Question: I am using the following code ( Render Partial) method of HTML to render multiple Power Bi Reports on my webpage.
After debugging I have found out that the code is working fine with result storing different IDs , Embed URLs and URLs of the respective reports.
But after loading on webpage , I get a Power Bi loading Symbol after which all the tiles show the Last report in them. The tiles aren't showing different reports although the 's are getting different reports.
Here is the code (The code is working fine with storing all the different reports), But when the Power Bi engine loads on the webpage , I get only the last report in all the tiles:
'''
public class TelemetryController : Controller
{
private string workspaceCollection;
private Guid workspaceId;
private string signingKey;
private string apiUrl;
public TelemetryReports telemetryreport;
public TelemetryController()
{
this.workspaceCollection = ConfigurationManager.AppSettings["powerbi:WorkspaceCollection"];
this.workspaceId = Guid.Parse(ConfigurationManager.AppSettings["powerbi:WorkspaceId"]);
this.signingKey = ConfigurationManager.AppSettings["powerbi:SigningKey"];
this.apiUrl = ConfigurationManager.AppSettings["powerbi:ApiUrl"];
}
// GET: Telemetry
public ActionResult TelemetryIndex()
{
var authResponse = new SecurityHelper().Authenticate(new AuthenticateRequest() { IsNonMRT = false, isOnLoad = true });
telemetryreport = new TelemetryReports();
if (!authResponse.IsAuthenticated)
throw new NotAuthorizedException((String.Format(ResourceMessages.GetErrorMessage("REW_ERR_0005"), authResponse.context.LoggedInAlias)) + ";" + ((int)PAFEventID.REW_ERR_0005).ToString());
var devToken = PowerBIToken.CreateDevToken(this.workspaceCollection, this.workspaceId.ToString());
using (var client = this.CreatePowerBIClient(devToken))
{
var reportsResponse = client.Reports.GetReports(this.workspaceCollection, this.workspaceId.ToString());
foreach (var item in reportsResponse.Value)
{
var embedToken = PowerBIToken.CreateReportEmbedToken(this.workspaceCollection, this.workspaceId.ToString(), Guid.Parse(item.Id).ToString());
TelemetryReports.ReportViewModel _report = new TelemetryReports.ReportViewModel()
{
Report = item,
AccessToken = embedToken.Generate(this.signingKey)
};
telemetryreport.Reports.Add(_report);
}
}
return View(telemetryreport);
}
[ChildActionOnly]
public ActionResult Reports()
{
var devToken = PowerBIToken.CreateDevToken(this.workspaceCollection, this.workspaceId.ToString());
using (var client = this.CreatePowerBIClient(devToken))
{
var reportsResponse = client.Reports.GetReports(this.workspaceCollection, this.workspaceId.ToString());
var viewModel = new TelemetryReports.ReportsViewModel
{
Reports = reportsResponse.Value.ToList()
};
return PartialView(viewModel);
}
}
public async Task<ActionResult> Report(string reportId)
{
var devToken = PowerBIToken.CreateDevToken(this.workspaceCollection, this.workspaceId.ToString());
using (var client = this.CreatePowerBIClient(devToken))
{
var reportsResponse = await client.Reports.GetReportsAsync(this.workspaceCollection, this.workspaceId.ToString());
var report = reportsResponse.Value.FirstOrDefault(r => r.Id == reportId);
var embedToken = PowerBIToken.CreateReportEmbedToken(this.workspaceCollection, this.workspaceId.ToString(), report.Id);
var viewModel = new TelemetryReports.ReportViewModel
{
Report = report,
AccessToken = embedToken.Generate(this.signingKey)
};
return View(viewModel);
}
}
private IPowerBIClient CreatePowerBIClient(PowerBIToken token)
{
var jwt = token.Generate(signingKey);
var credentials = new TokenCredentials(jwt, "AppToken");
var client = new PowerBIClient(credentials)
{
BaseUri = new Uri(apiUrl)
};
return client;
}
}
'''
(incase needed for debugging)
'''
public class TelemetryReports
{
public TelemetryReports() {
Reports = new List<ReportViewModel>();
}
public List<ReportViewModel> Reports { get; set; }
public class ReportsViewModel
{
public List<Report> Reports { get; set; }
}
public class ReportViewModel
{
public IReport Report { get; set; }
public string AccessToken { get; set; }
}
}
public class TelemetryReport
{
public IReport Report { get; set; }
public string AccessToken { get; set; }
}
'''
file :
'''
<!DOCTYPE html>
<html lang="en">
<head>
@Styles.Render("~/Content/telemetry")
@{
Layout = null;
}
@model TelemetryReports
<script type="text/javascript" src="/js/app.js"></script>
<script src="~/Scripts/app/powerbi.js"></script>
<script src="~/Scripts/lib/chart.js"></script>
<script src="~/Scripts/lib/jquery-1.10.2.min.js"></script>
<script src="~/Scripts/lib/bootstrap.min.js"></script>
</head>
<body>
<section>
<nav class="cl-effect-1" style="background-color:transparent">
<a class="fifth before after" href="/">Home</a>
</nav>
</section>
<br />
<div class="TelemetryReport">
@for (int i = 0; i < Model.Reports.Count; i++)
{
@Html.Partial("Report", Model.Reports[i])
}
</div>
</body>
</html>
'''
:
'''
@using Microsoft.PowerBI.AspNet.Mvc;
@{
Layout = "";
}
@model TelemetryReports.ReportViewModel
<body>
<section class="color-9">
<nav class="cl-effect-13">
<div class="active">@Model.Report.Name</div>
</nav>
</section>
@Html.PowerBIAccessToken(Model.AccessToken)
@Html.PowerBIReport(Model.Report.Name, Model.Report.EmbedUrl, new { style = "height:35vh" })
@*<div>
@Html.PowerBIAccessToken(Model.AccessToken)
@Html.PowerBIReport(Model.Report.Name,Model.Report.EmbedUrl, new { style = "height:85vh ; width:65vh;" })
</div>*@
</body>
'''
The final webpage looks like this :

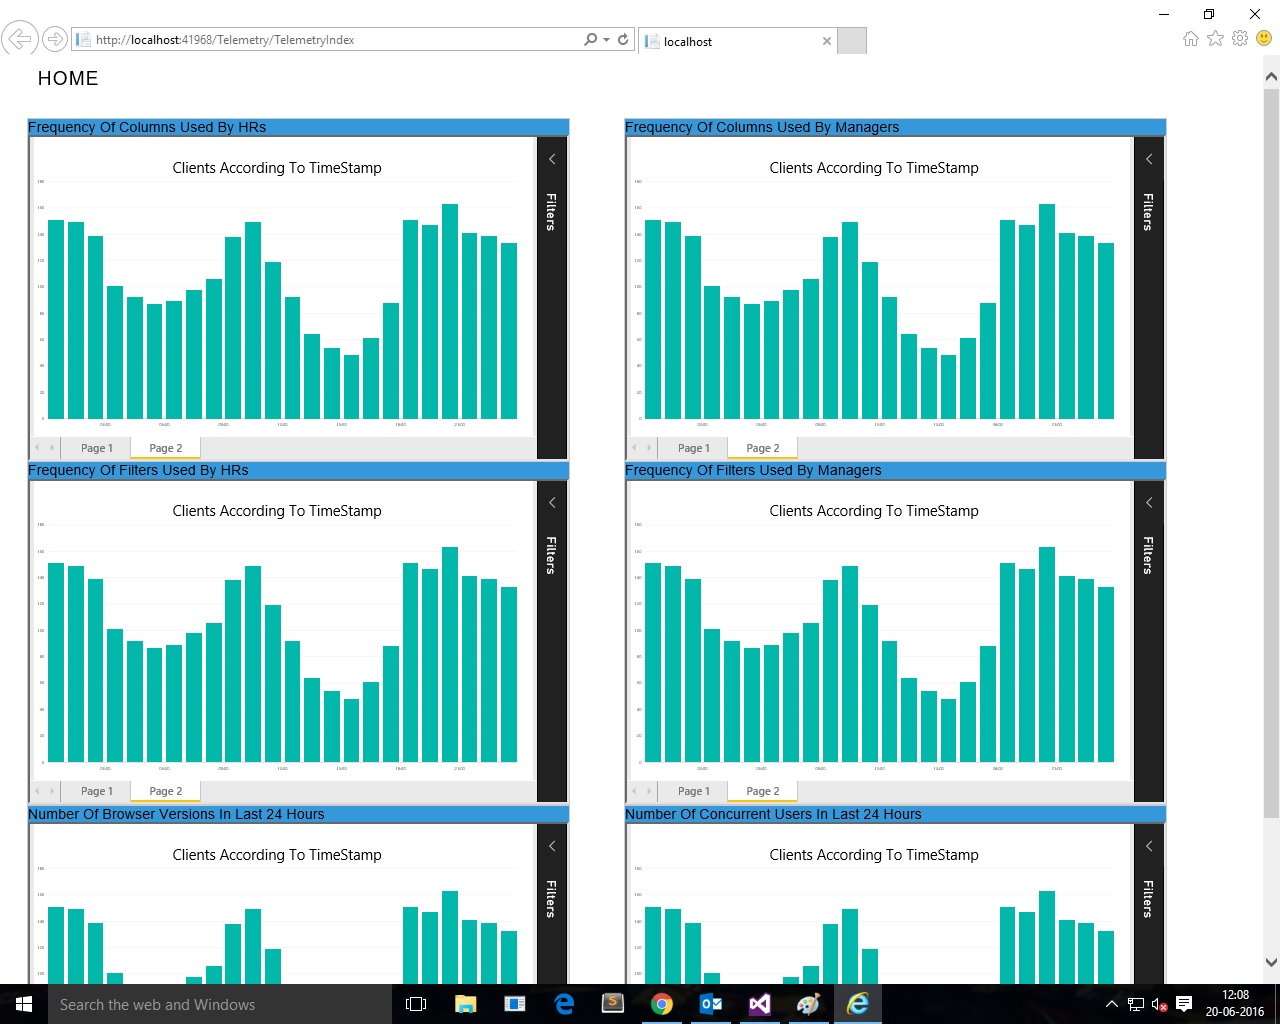
Answer: You are facing this issue since you are using the global '@Html.PowerBIAccessToken(Model.AccessToken)' HTML helper.
This works fine for a single report, but under the covers all this does is write out a global JavaScript variable which is getting overridden each time therefore the last report listed is winning. When dealing with multiple reports you need to pass the access token in as a attribute to each report you are embedding.
1. Create an embed token for each report
2. Pass the generated token into each report embed as a custom attribute
'@Html.PowerBIReport(Model.Report.Name,Model.Report.EmbedUrl, new { @powerbi_access_token = Model.AccessToken })'
The ASP.NET MVC HTML Helpers consume the JavaScript SDK under the covers. You can find out more about the JavaScript SDK @ <URL>.